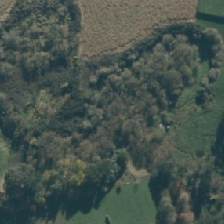
Land cover: broadleaved_indigenous_hardwood